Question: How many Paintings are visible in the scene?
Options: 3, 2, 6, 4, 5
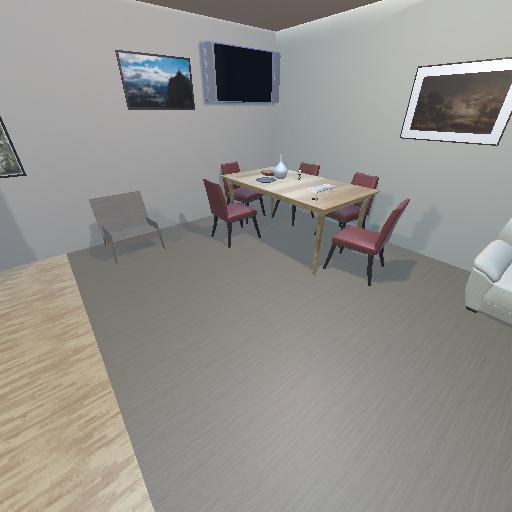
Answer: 3